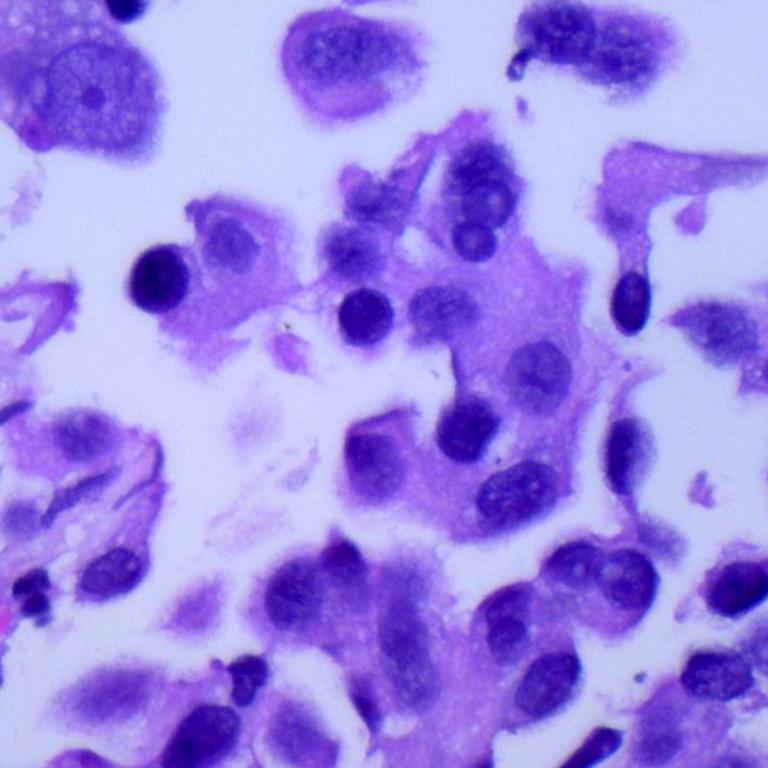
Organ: lung
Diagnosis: adenocarcinomas